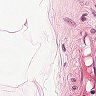
Metastatic tissue present: no